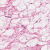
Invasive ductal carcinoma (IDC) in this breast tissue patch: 0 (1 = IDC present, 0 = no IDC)